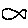
Label: fish